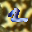
Label: 2